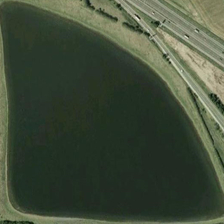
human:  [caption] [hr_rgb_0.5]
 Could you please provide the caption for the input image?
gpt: some green trees are near an almost triangular green pond .

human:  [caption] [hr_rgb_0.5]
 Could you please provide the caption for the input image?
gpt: some green trees are near an almost triangular green pond .

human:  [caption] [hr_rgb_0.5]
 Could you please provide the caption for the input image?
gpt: some green trees are near an almost triangular green pond .

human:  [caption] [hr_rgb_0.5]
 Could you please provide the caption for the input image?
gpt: some green trees are near an almost triangular green pond .

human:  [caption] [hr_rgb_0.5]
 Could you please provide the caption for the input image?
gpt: some green trees are near an almost triangular green pond .